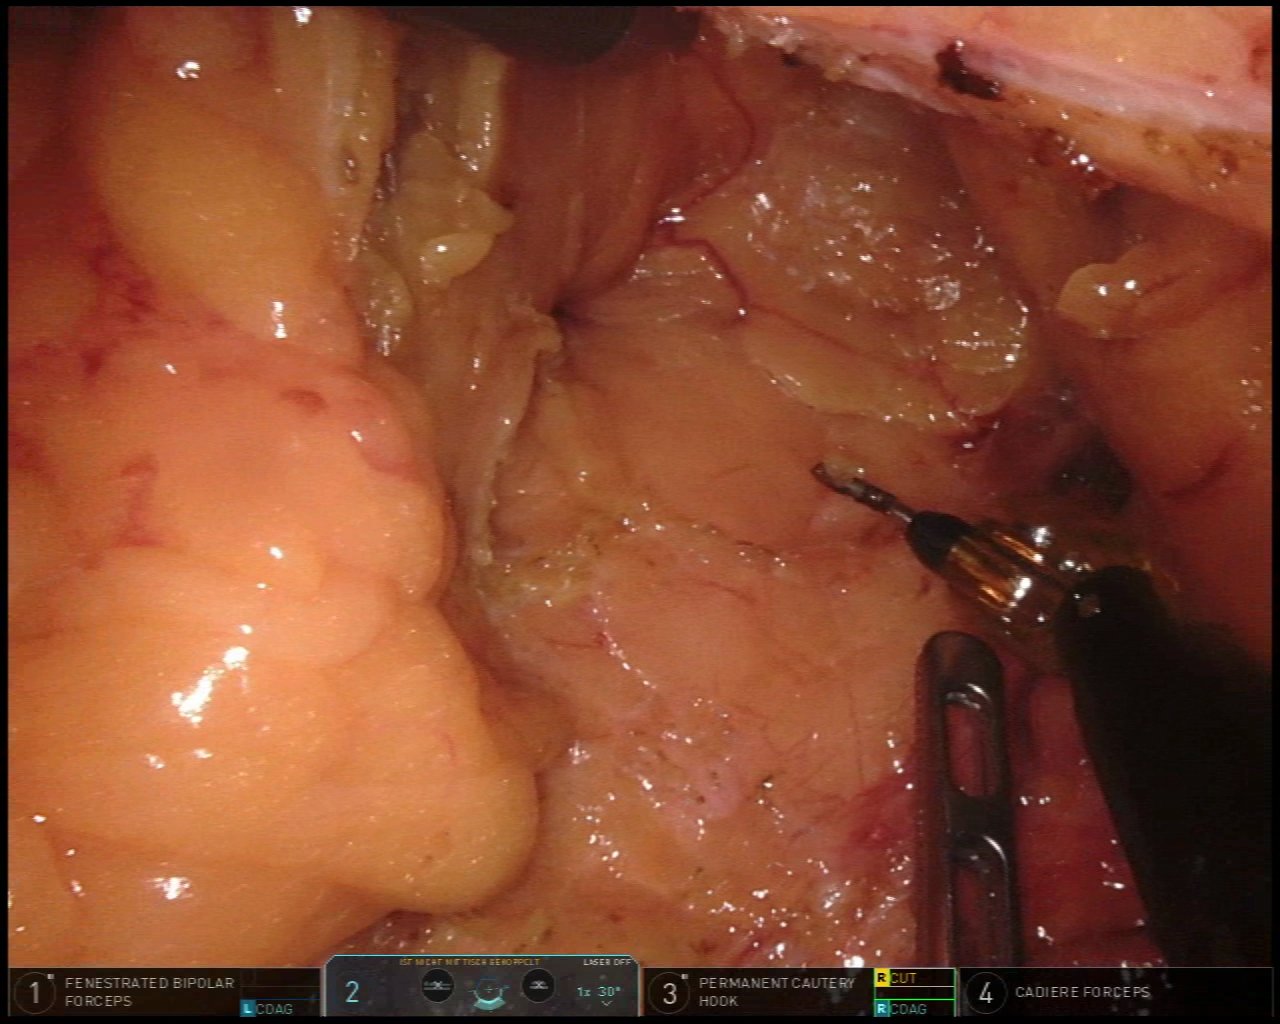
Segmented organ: pancreas
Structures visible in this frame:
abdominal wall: no
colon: no
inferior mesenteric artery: no
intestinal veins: no
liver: no
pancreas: yes
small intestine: no
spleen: no
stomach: no
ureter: no
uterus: no
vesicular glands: no